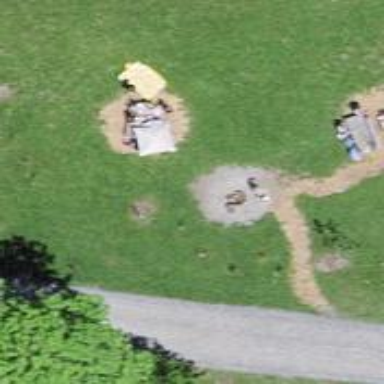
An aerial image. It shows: Picnic site with barbecue amenities available.